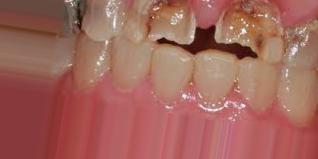
Condition: Caries